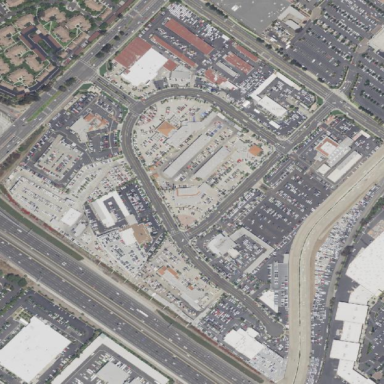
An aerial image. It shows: Retail area with car shop.